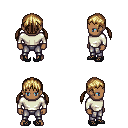
a pixel art fantasy rpg character, male body template, human, dark skin, white long-sleeve shirt, metal pants, blonde twin-tailed hairstyle, ghillies, four views (front, back, left, right), 2x2 character sprite sheet, small pixel art, hard edges, no anti-aliasing